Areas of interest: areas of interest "Zhongtong Express (Shaoxing Distribution Center)"
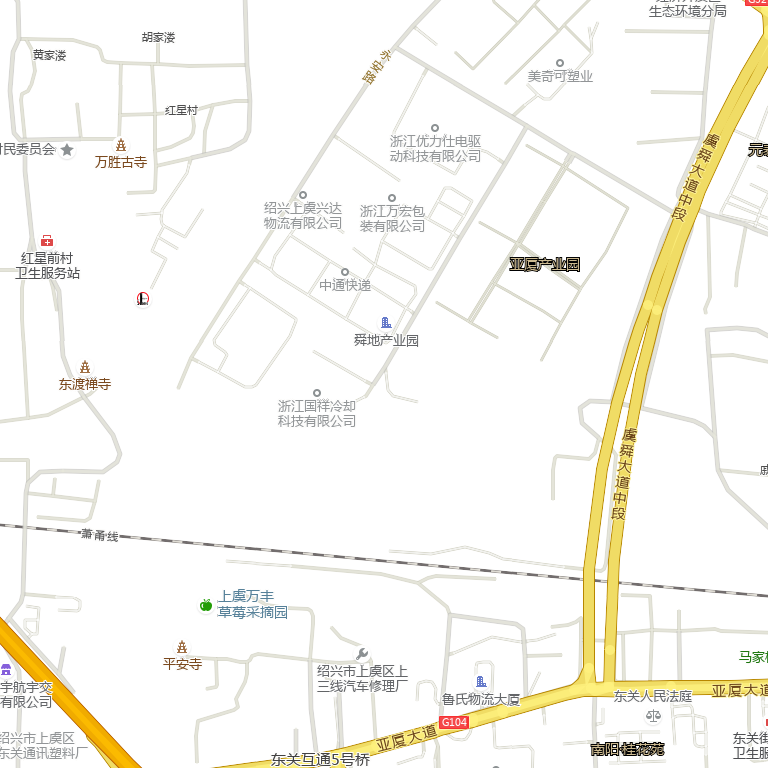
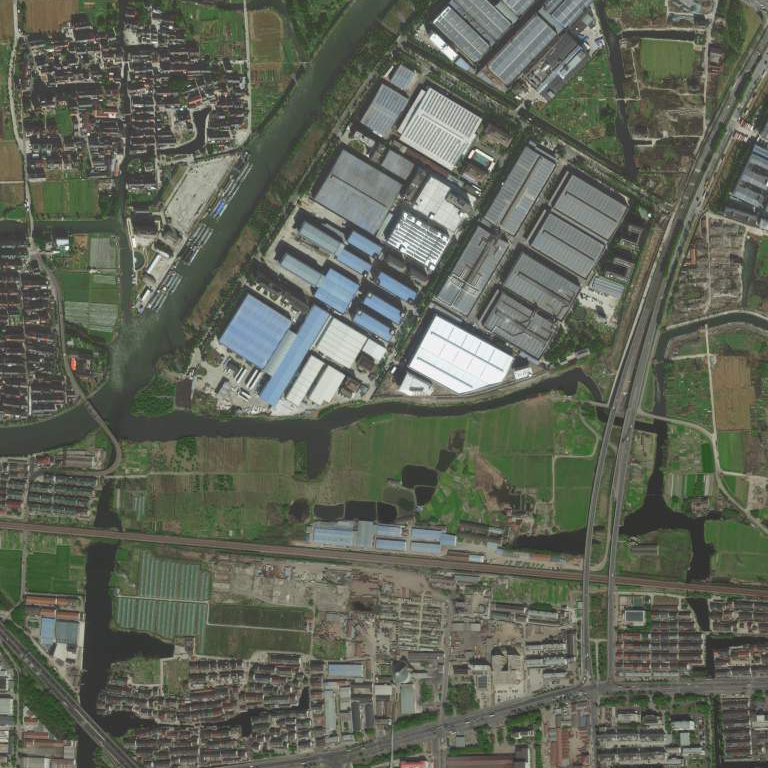